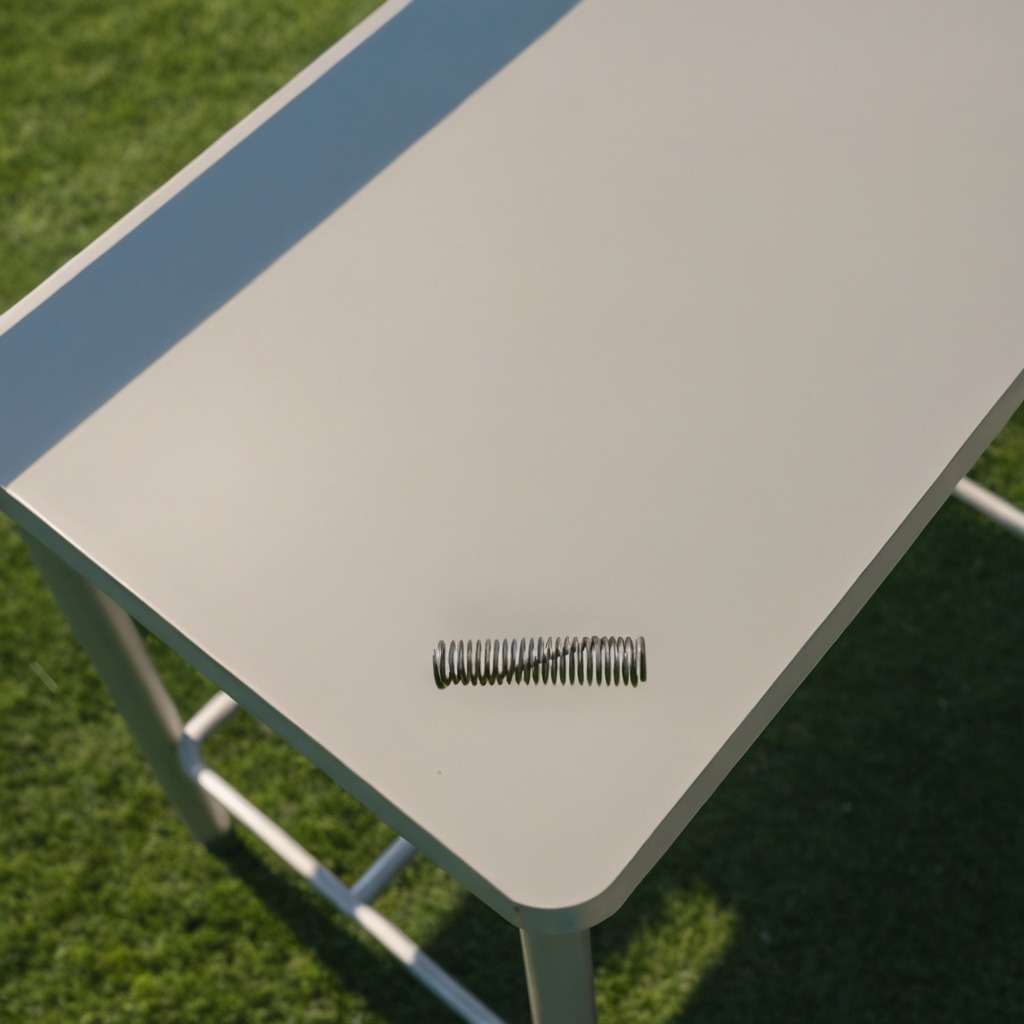
A coiled metal spring is lying on the table in a temporary outdoor tool station.